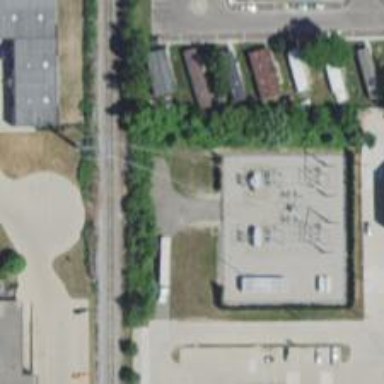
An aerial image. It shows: Power pole.